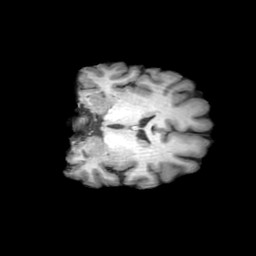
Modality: T1w
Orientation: coronal